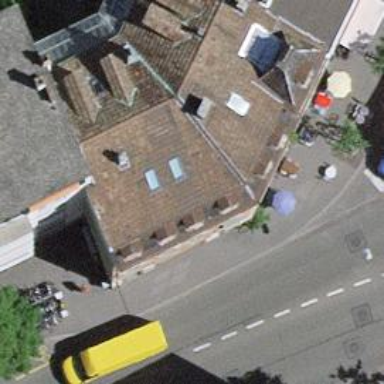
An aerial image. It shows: Restaurant.